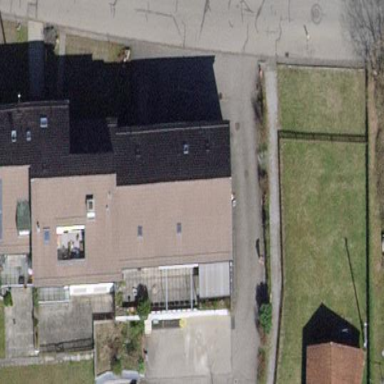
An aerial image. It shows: Building with tile roof.